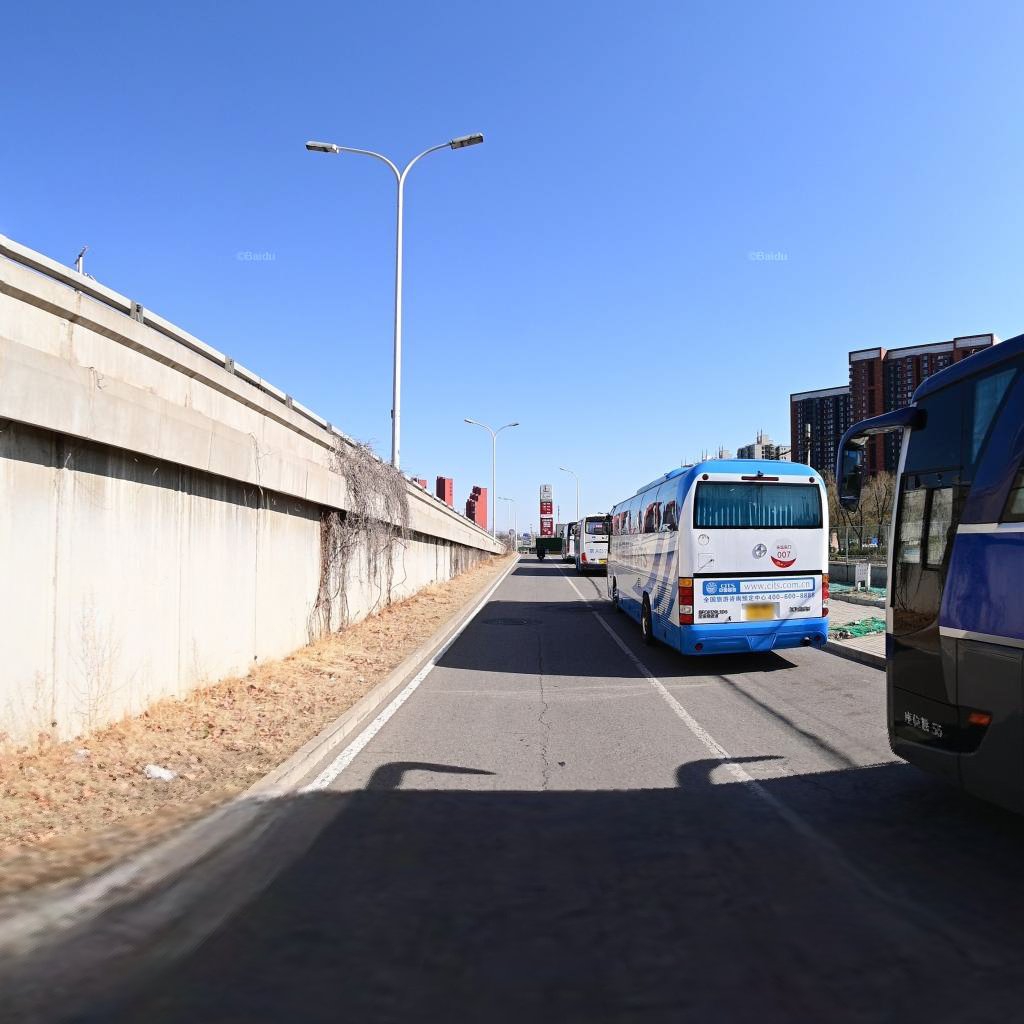
Region: Chaoyang
Road damage annotations: longitudinal crack, manhole cover